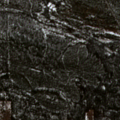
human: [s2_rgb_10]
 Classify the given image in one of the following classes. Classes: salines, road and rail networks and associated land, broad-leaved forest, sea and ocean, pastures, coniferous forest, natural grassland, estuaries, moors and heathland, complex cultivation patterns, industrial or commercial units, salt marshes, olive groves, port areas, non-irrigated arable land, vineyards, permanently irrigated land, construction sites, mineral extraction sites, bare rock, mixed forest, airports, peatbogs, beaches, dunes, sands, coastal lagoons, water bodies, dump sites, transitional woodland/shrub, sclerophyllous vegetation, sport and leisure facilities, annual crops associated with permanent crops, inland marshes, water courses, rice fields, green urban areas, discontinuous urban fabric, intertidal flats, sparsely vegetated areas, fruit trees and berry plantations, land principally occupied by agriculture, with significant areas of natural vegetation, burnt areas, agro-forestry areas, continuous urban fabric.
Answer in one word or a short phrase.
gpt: coniferous forest, mixed forest